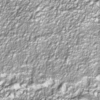
Label: not_dusty